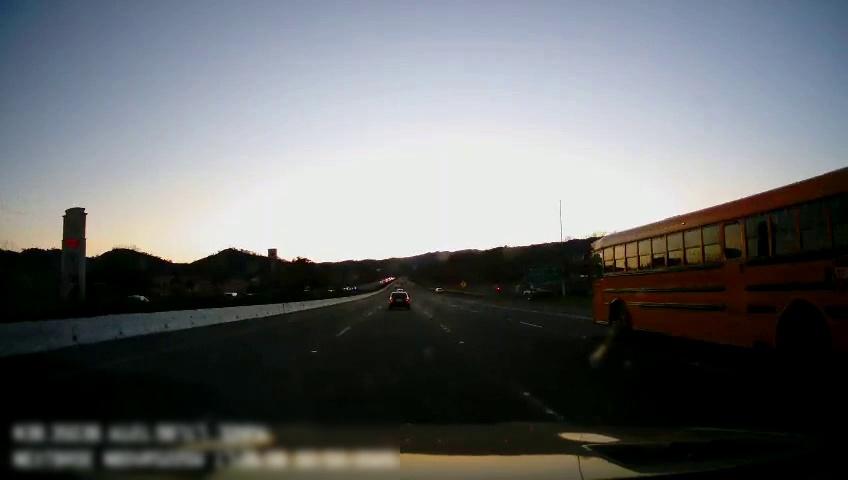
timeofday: Day
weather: Cloudy
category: Drivable Space
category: Vehicles | Truck
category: Vehicles | Car
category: Vehicles | Car
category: Vehicles | Bus
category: Vehicles | Car
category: Lanes | Current Lane
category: Lanes | Current Lane
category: Lanes | Alternate Lane
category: Lanes | Alternate Lane
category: Traffic | Signs